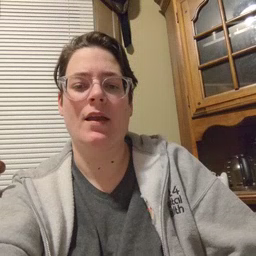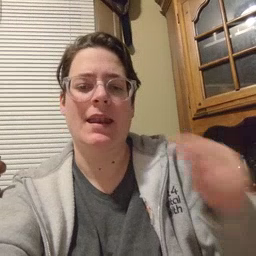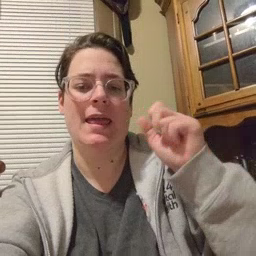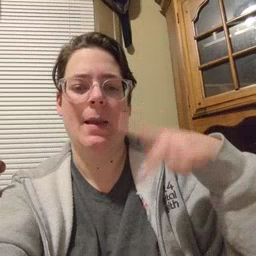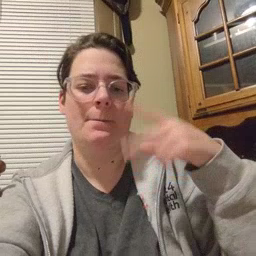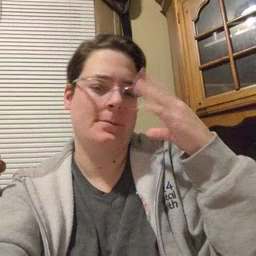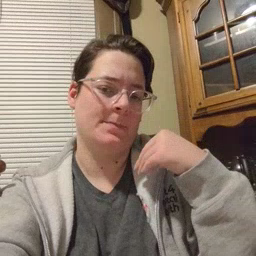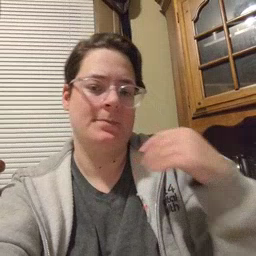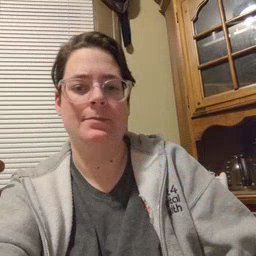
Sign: nap